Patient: sex M, age 79
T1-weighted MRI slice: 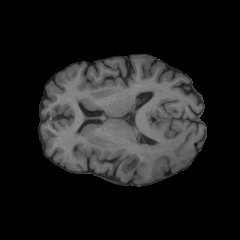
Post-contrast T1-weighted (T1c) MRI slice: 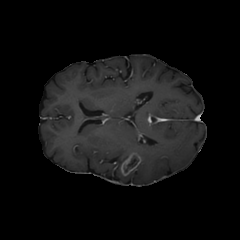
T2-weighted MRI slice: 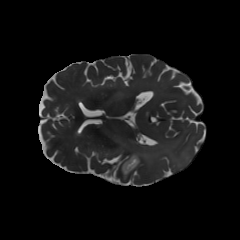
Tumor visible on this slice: yes
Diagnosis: Glioblastoma, IDH-wildtype
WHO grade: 4